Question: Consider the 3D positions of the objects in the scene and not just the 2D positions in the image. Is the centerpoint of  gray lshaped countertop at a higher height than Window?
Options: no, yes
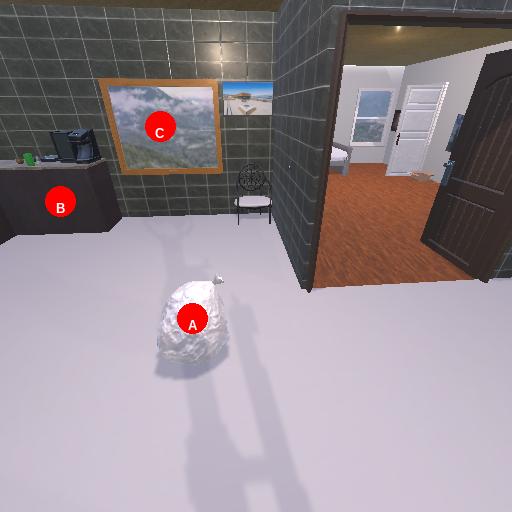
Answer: no